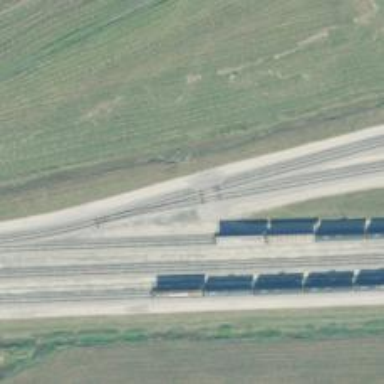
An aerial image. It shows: Rail spur service.